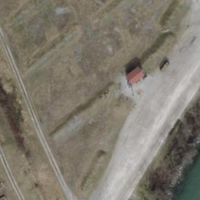
EUNIS habitat code: 23
Species observed at this site:
Cornus sanguinea